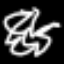
Label: squiggle